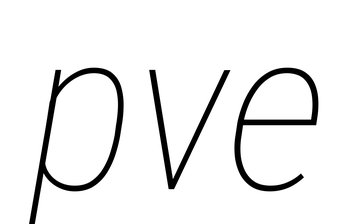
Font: Roboto-Italic_Condensed_Thin_Italic